Field crop: maize
Growth stage: 2
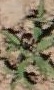
Species: atriplex